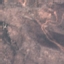
Label: HerbaceousVegetation